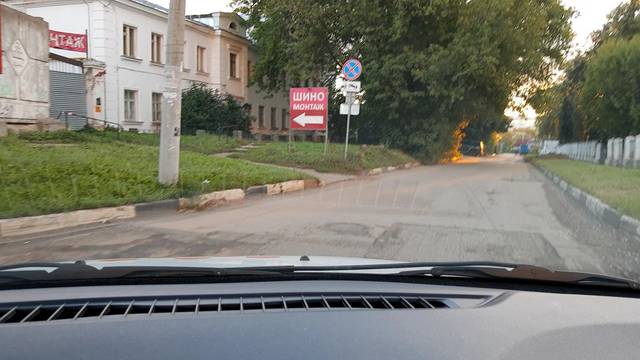
Region: Russia
Coordinates: 56.314, 44.032